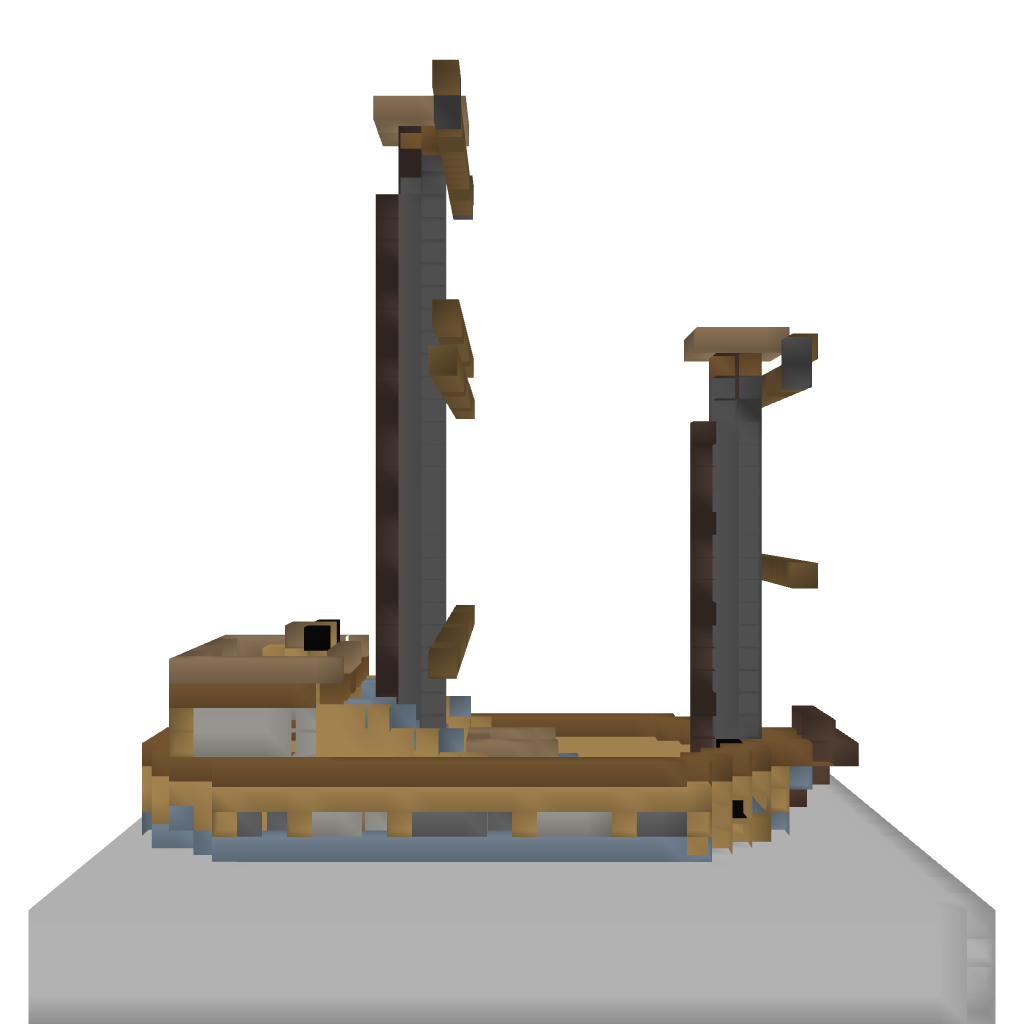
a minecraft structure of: Small Boat 1